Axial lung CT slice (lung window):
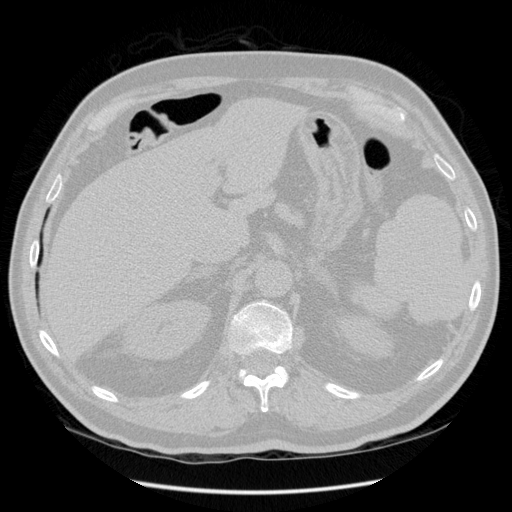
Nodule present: no